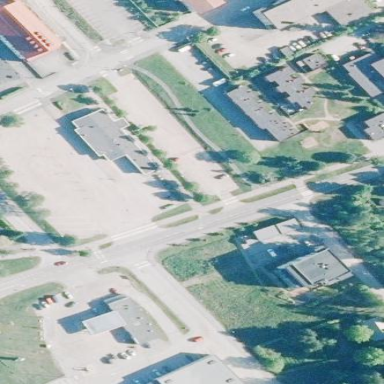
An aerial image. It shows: Parking area.